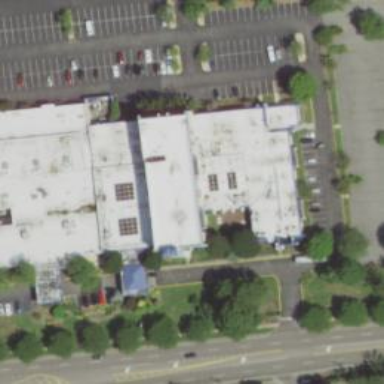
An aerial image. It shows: Commercial building used as hotel.